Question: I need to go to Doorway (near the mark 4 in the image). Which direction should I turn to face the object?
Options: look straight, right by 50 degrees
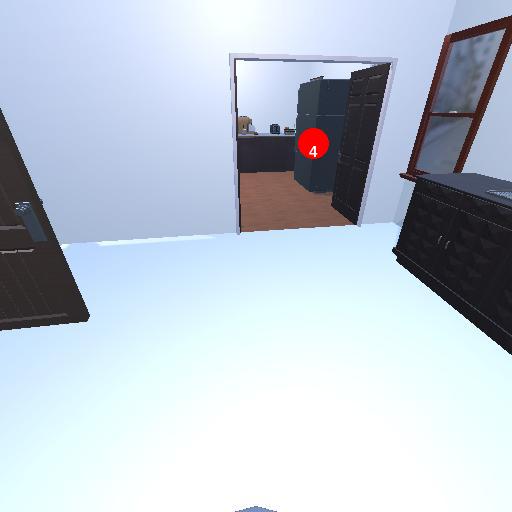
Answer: look straight